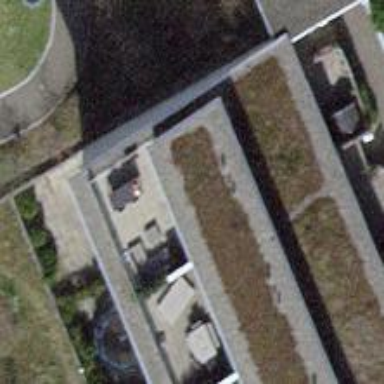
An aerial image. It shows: White apartments with flat grass-covered roofs.